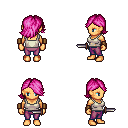
a pixel art fantasy rpg character, female body template, human, tanned skin, white pirate shirt, magenta pants, pink swoop hairstyle, leather bracers, dagger, four views (front, back, left, right), 2x2 character sprite sheet, small pixel art, hard edges, no anti-aliasing